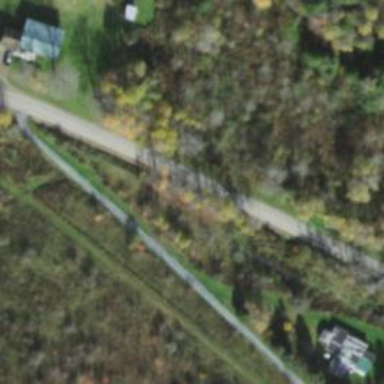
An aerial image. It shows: Unclassified road.